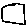
Label: square